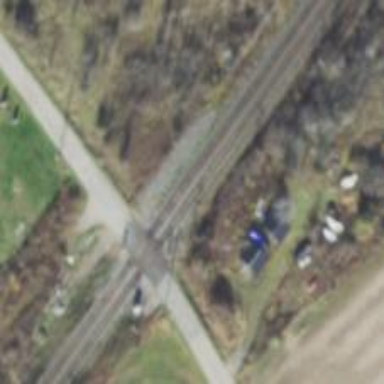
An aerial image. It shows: Level crossing with lights and barriers.